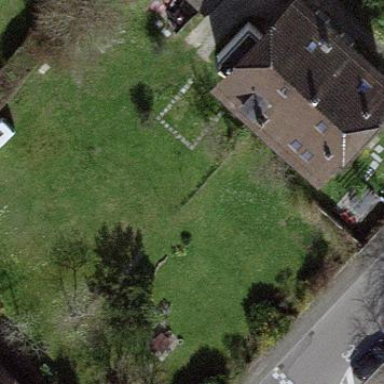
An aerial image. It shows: Garden area designated for leisure land.